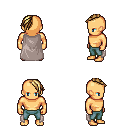
a pixel art fantasy rpg character, male body template, human, tanned skin, gray cape, teal pants, blonde long mohawk hairstyle, four views (front, back, left, right), 2x2 character sprite sheet, small pixel art, hard edges, no anti-aliasing